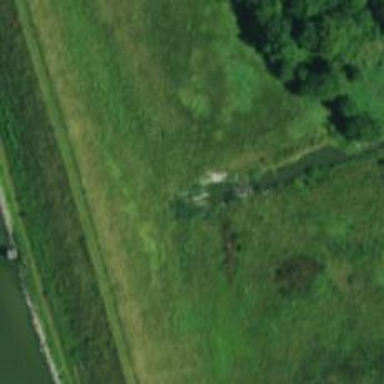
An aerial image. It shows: Culvert tunnel passing under river.